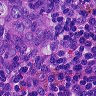
Metastatic tissue present: yes